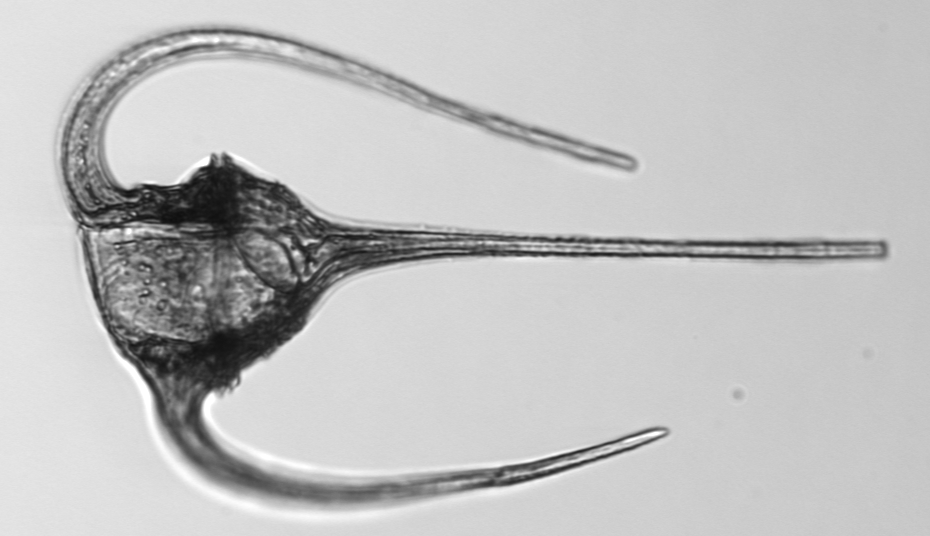
Label: Tripos